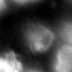
Tissue sample: colon
Magnification: 2.5x
Cell type: T cells
Senescence state: senescent